Field crop: maize
Growth stage: 2
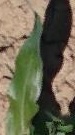
Species: maize